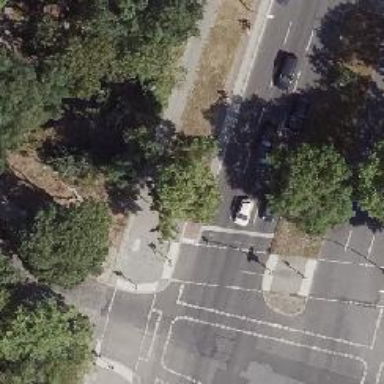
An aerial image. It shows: Road with traffic signals.